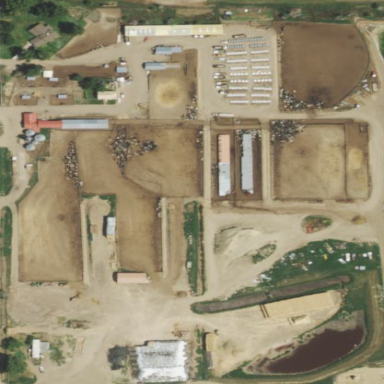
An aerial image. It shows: Farmyard area.